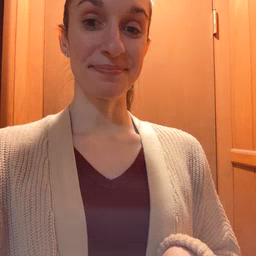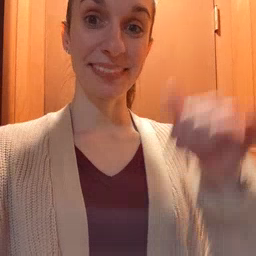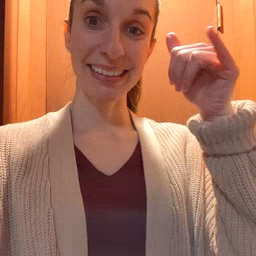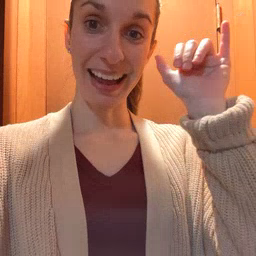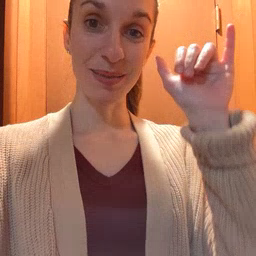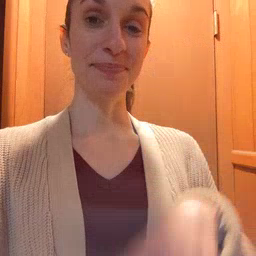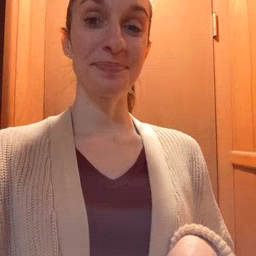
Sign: cow